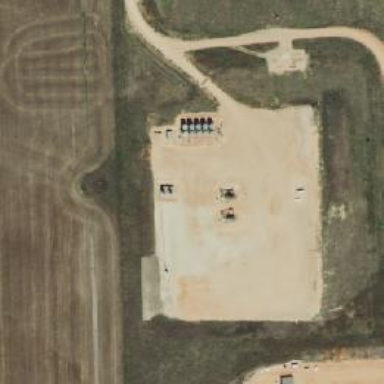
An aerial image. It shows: Petroleum well that is man-made.